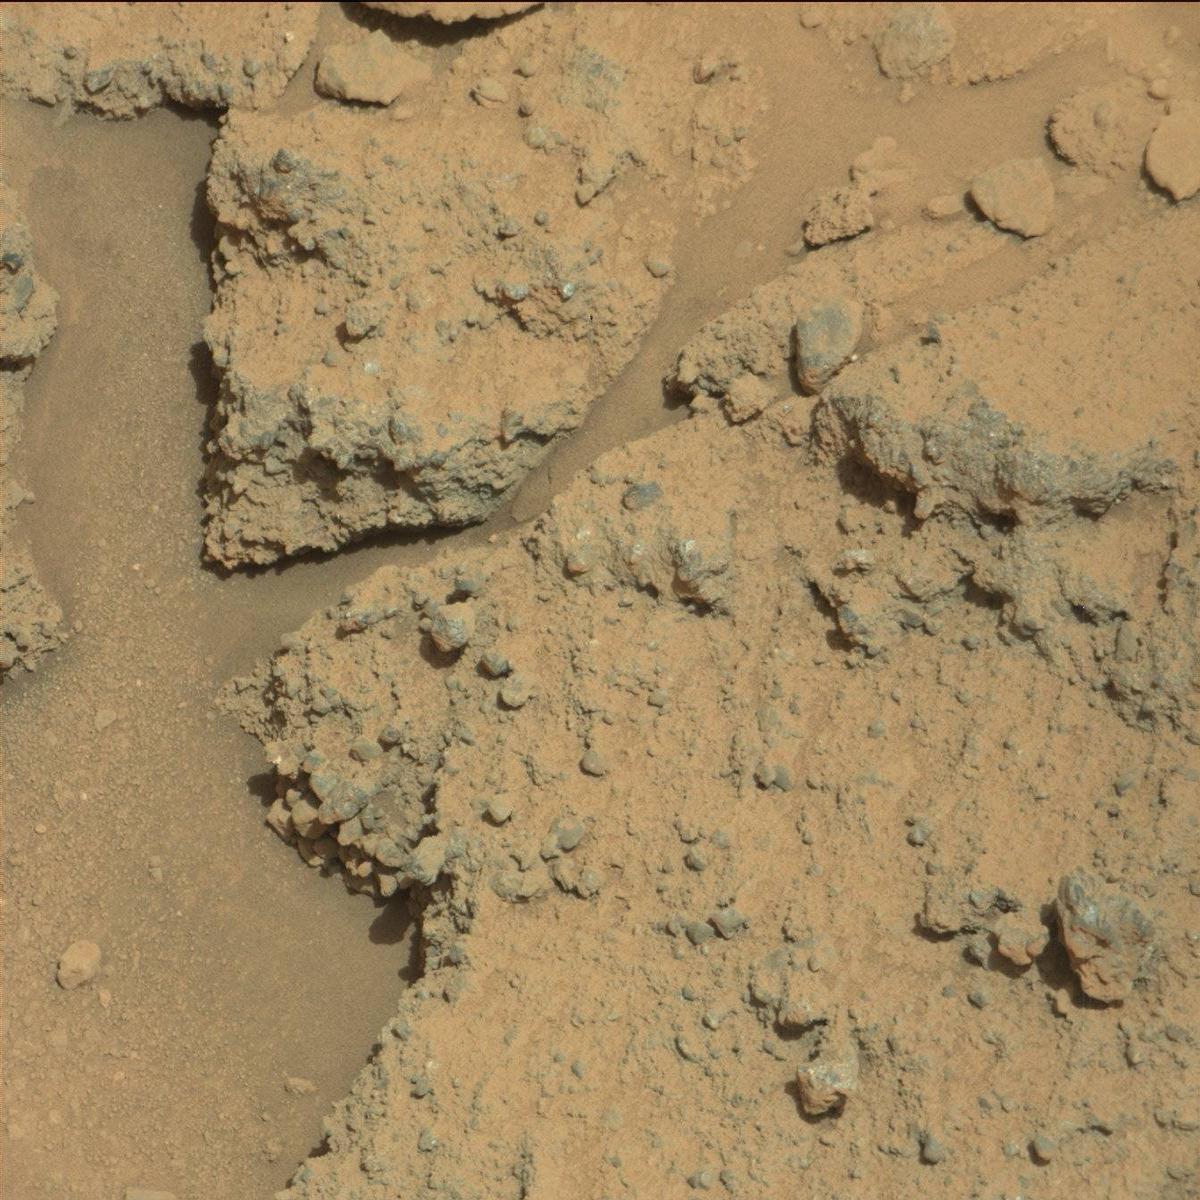
Terrain classes present: Bedrock, Rock, Sand / Soil